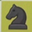
Piece: bN